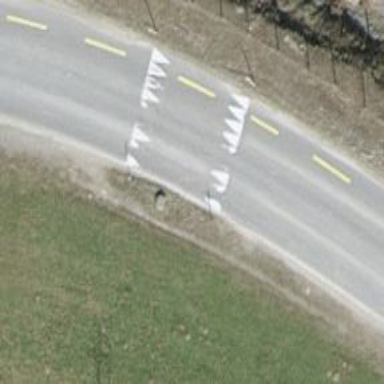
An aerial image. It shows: Table-style traffic calming feature.